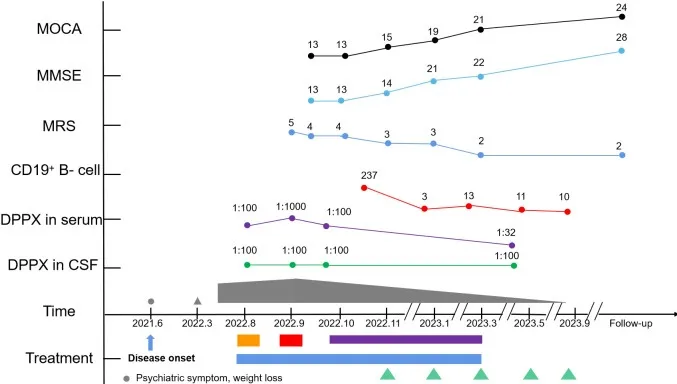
Timeline of the clinical course, changes in the MMSE, MoCA, mRS, CD19+ B-cell count, and different treatment regimens of the case.
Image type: pathology (immunostaining)